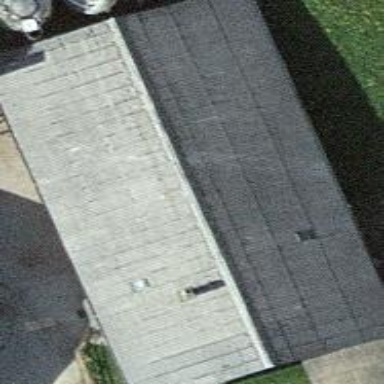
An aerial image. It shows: Farm building.